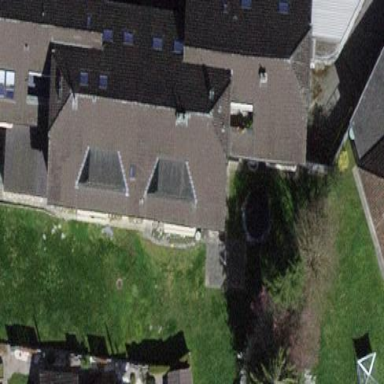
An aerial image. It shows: Building with tiled roof.